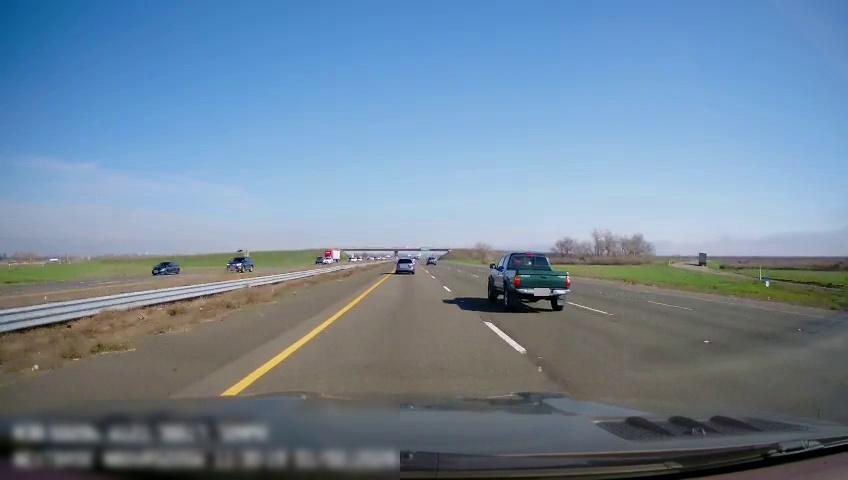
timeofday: Day
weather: Sunny
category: Drivable Space
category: Drivable Space
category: Drivable Space
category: Vehicles | Car
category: Vehicles | SUV
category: Vehicles | Truck
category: Vehicles | SUV
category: Vehicles | SUV
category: Vehicles | Truck
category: Vehicles | SUV
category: Vehicles | Truck
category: Lanes | Current Lane
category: Lanes | Current Lane
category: Lanes | Alternate Lane
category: Lanes | Alternate Lane
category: Lanes | Alternate Lane
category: Lanes | Opposite Lane
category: Lanes | Opposite Lane